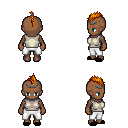
a pixel art fantasy rpg character, female body template, human, dark skin, white sleeveless shirt, white pants, dark blonde mohawk hairstyle, iron tiara, black slippers, four views (front, back, left, right), 2x2 character sprite sheet, small pixel art, hard edges, no anti-aliasing